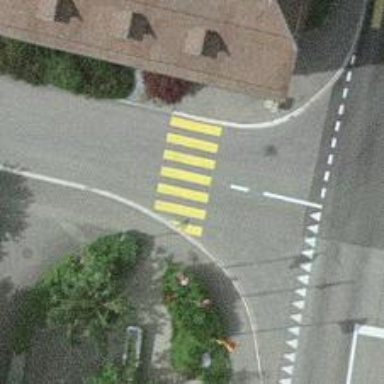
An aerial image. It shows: Uncontrolled zebra crossing on the road.